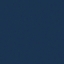
Land use / land cover: SeaLake